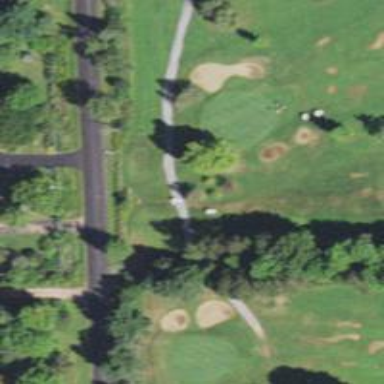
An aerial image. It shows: Service road designated as golf cart path.